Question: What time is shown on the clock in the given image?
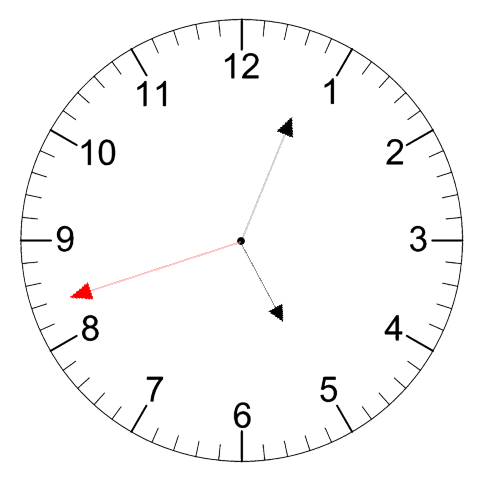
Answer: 05:03:42